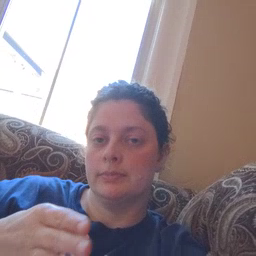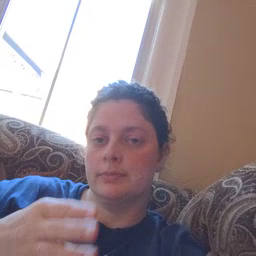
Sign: person